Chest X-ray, PA view. Patient: 57 years old, sex F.
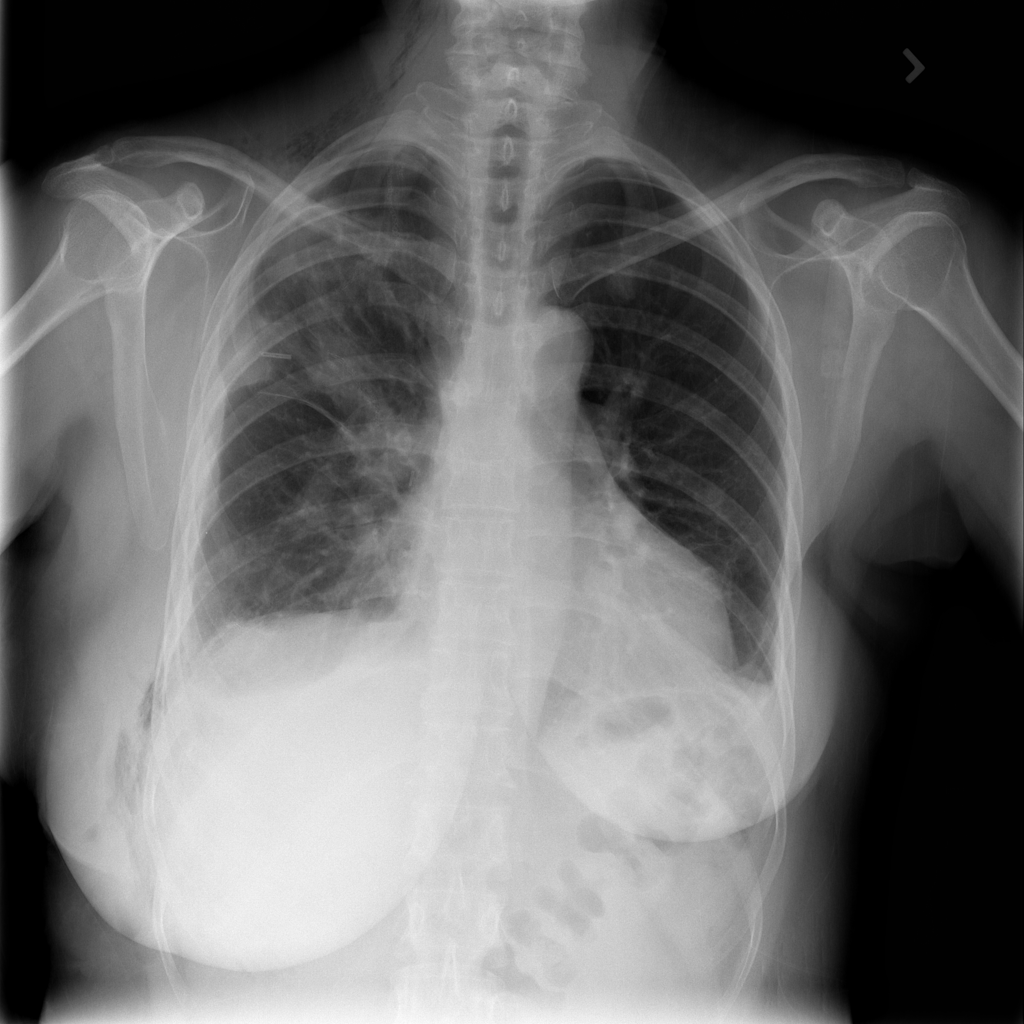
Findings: Atelectasis, Pleural_Thickening